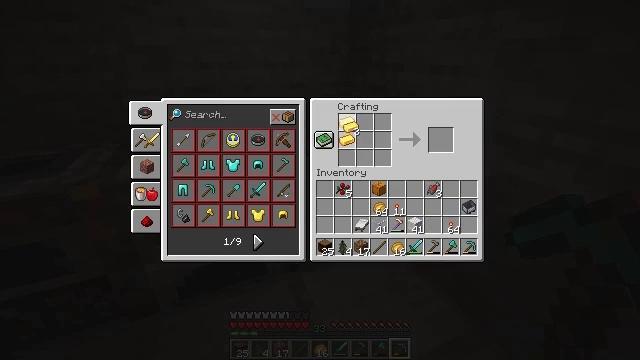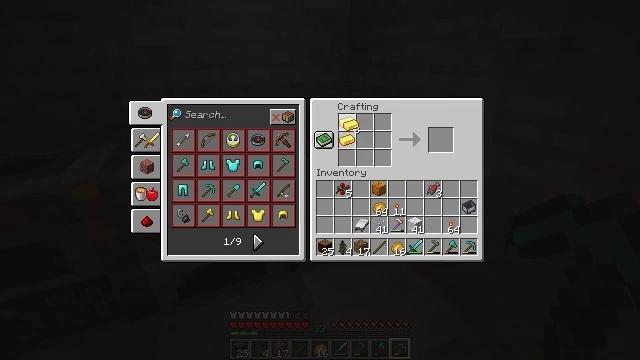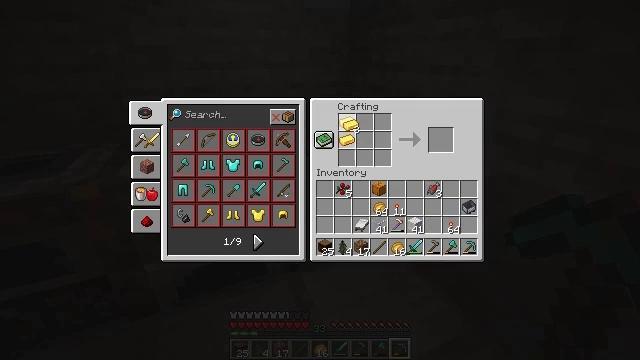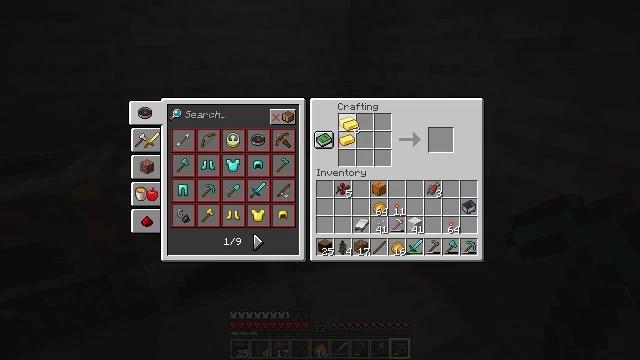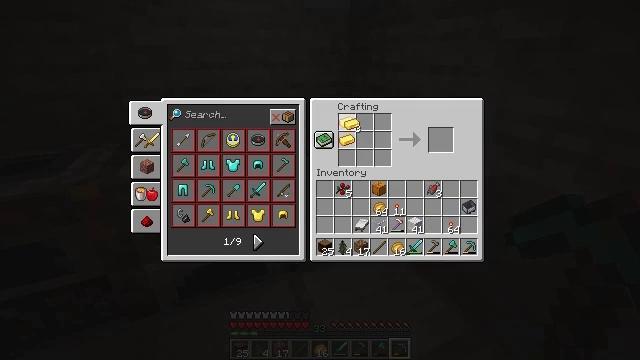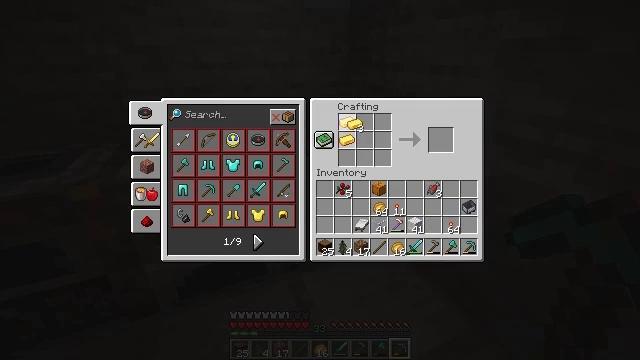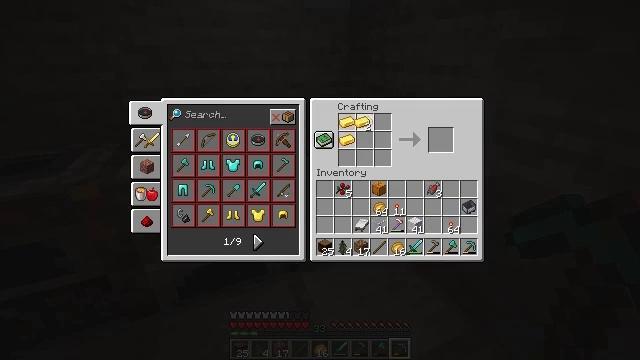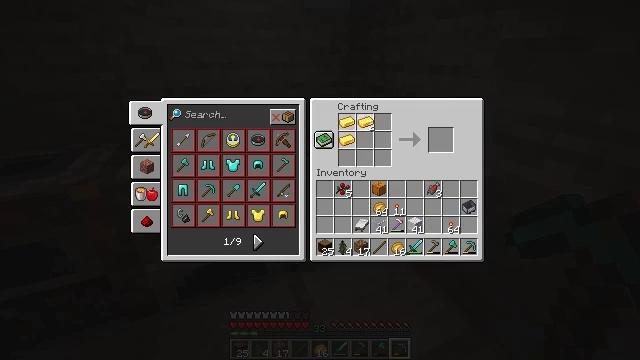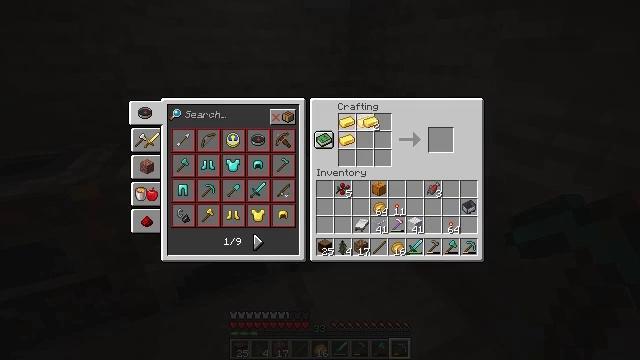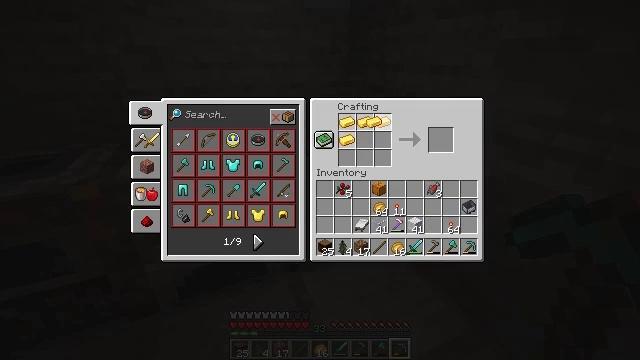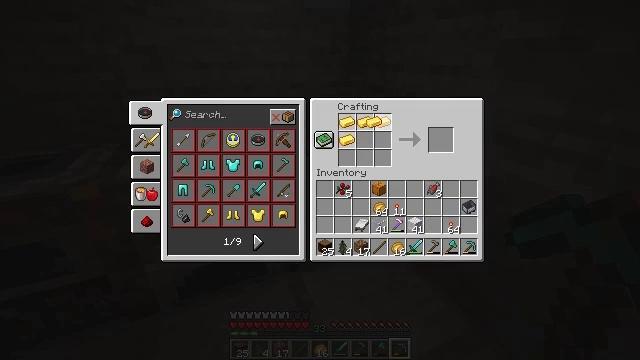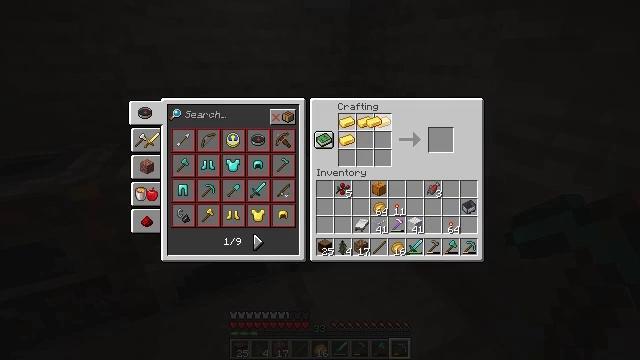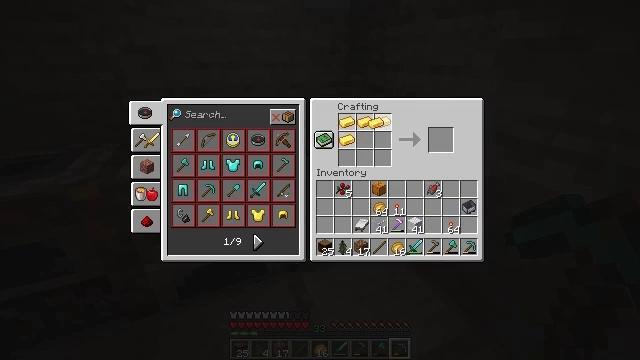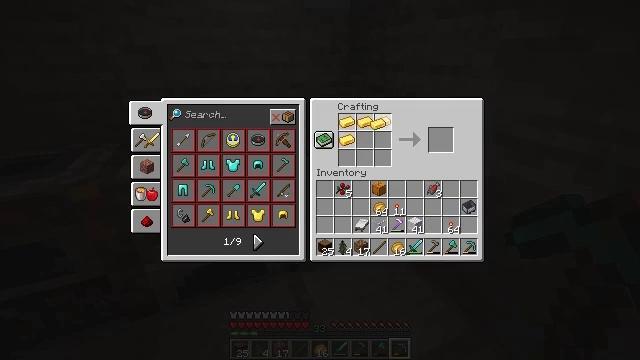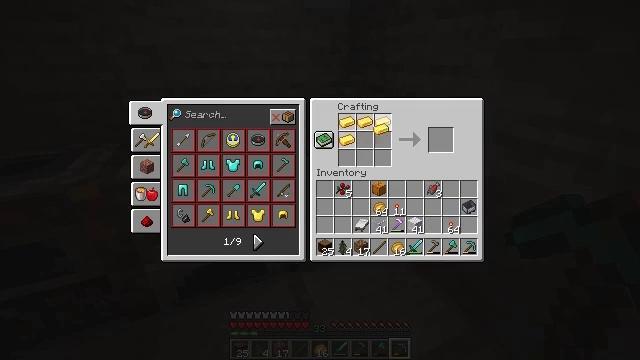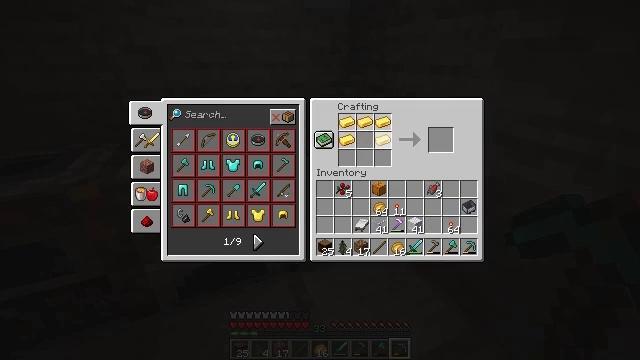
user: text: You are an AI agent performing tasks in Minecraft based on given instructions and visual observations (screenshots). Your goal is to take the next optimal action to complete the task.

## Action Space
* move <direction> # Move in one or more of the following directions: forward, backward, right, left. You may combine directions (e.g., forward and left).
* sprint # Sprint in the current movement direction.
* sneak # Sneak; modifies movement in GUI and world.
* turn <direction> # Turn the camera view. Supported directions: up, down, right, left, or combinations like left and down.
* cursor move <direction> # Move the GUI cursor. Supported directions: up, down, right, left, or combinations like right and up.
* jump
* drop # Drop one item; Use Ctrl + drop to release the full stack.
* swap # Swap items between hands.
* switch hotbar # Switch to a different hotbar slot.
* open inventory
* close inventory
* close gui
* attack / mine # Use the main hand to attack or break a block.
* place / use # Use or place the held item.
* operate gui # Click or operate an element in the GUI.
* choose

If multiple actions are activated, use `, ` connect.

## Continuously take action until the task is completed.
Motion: motion action
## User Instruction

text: Form a golden helmet using the crafting table and gold.
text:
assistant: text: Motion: use / place
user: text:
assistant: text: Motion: use / place
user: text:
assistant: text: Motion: use / place
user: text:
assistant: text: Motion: use / place
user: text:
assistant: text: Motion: use / place
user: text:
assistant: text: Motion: turn right, use / place
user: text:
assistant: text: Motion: use / place
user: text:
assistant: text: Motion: use / place
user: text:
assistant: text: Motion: use / place
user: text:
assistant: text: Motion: use / place
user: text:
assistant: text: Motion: use / place
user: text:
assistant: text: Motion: use / place
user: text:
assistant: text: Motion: use / place
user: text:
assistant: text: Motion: use / place
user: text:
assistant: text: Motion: use / place
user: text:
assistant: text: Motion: use / place
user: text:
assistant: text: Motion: use / place
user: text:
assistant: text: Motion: use / place
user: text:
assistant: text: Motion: use / place
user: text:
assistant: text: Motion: use / place
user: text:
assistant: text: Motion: use / place
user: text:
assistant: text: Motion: use / place
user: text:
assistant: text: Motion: no_op
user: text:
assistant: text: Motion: turn right and down
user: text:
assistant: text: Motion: turn right and down
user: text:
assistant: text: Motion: turn right and down
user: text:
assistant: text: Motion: no_op
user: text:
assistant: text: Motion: no_op
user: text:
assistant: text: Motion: no_op
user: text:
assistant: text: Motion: no_op